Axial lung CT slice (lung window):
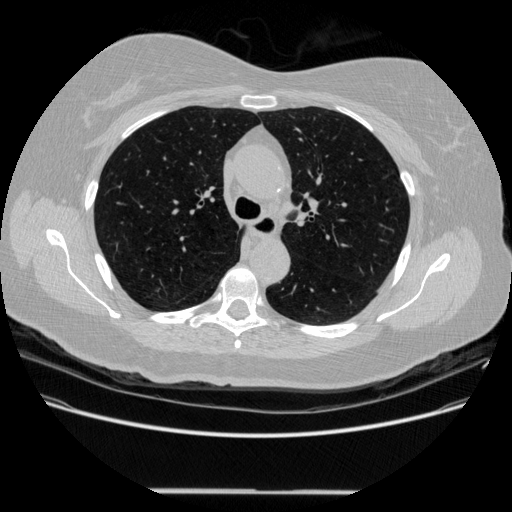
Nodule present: no